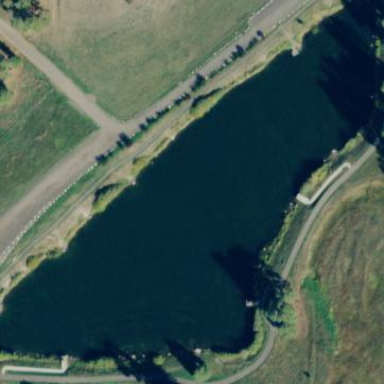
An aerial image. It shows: Pond with natural water.